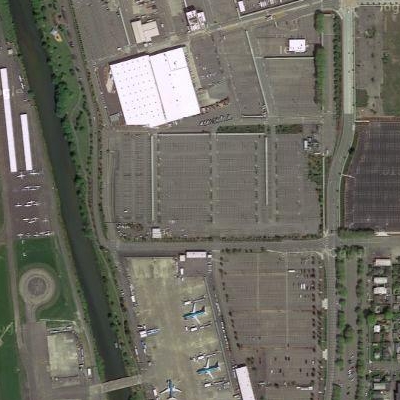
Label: Parking